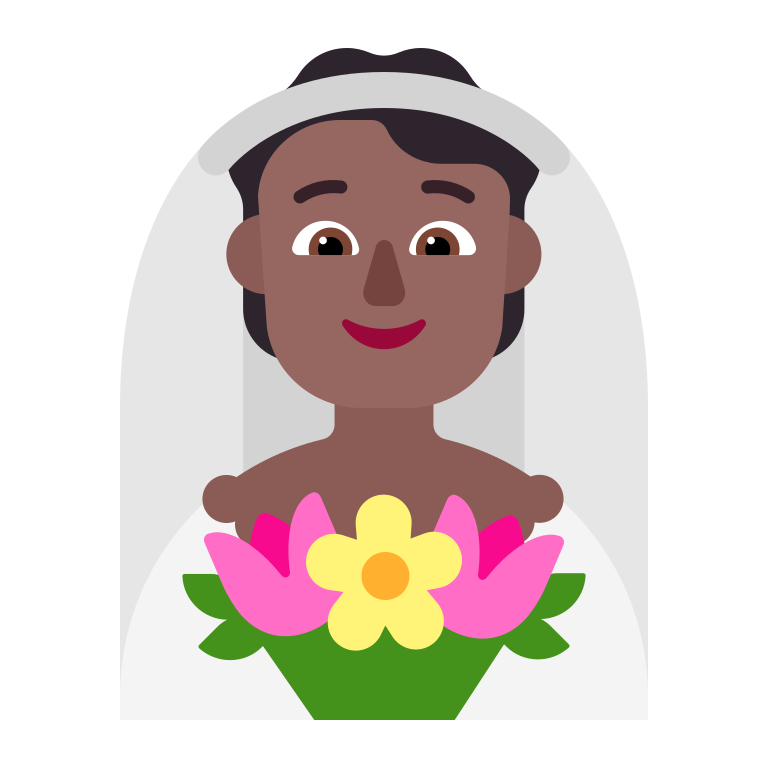
person with veil flat  dark